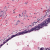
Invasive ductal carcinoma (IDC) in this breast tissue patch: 0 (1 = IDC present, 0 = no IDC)